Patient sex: M
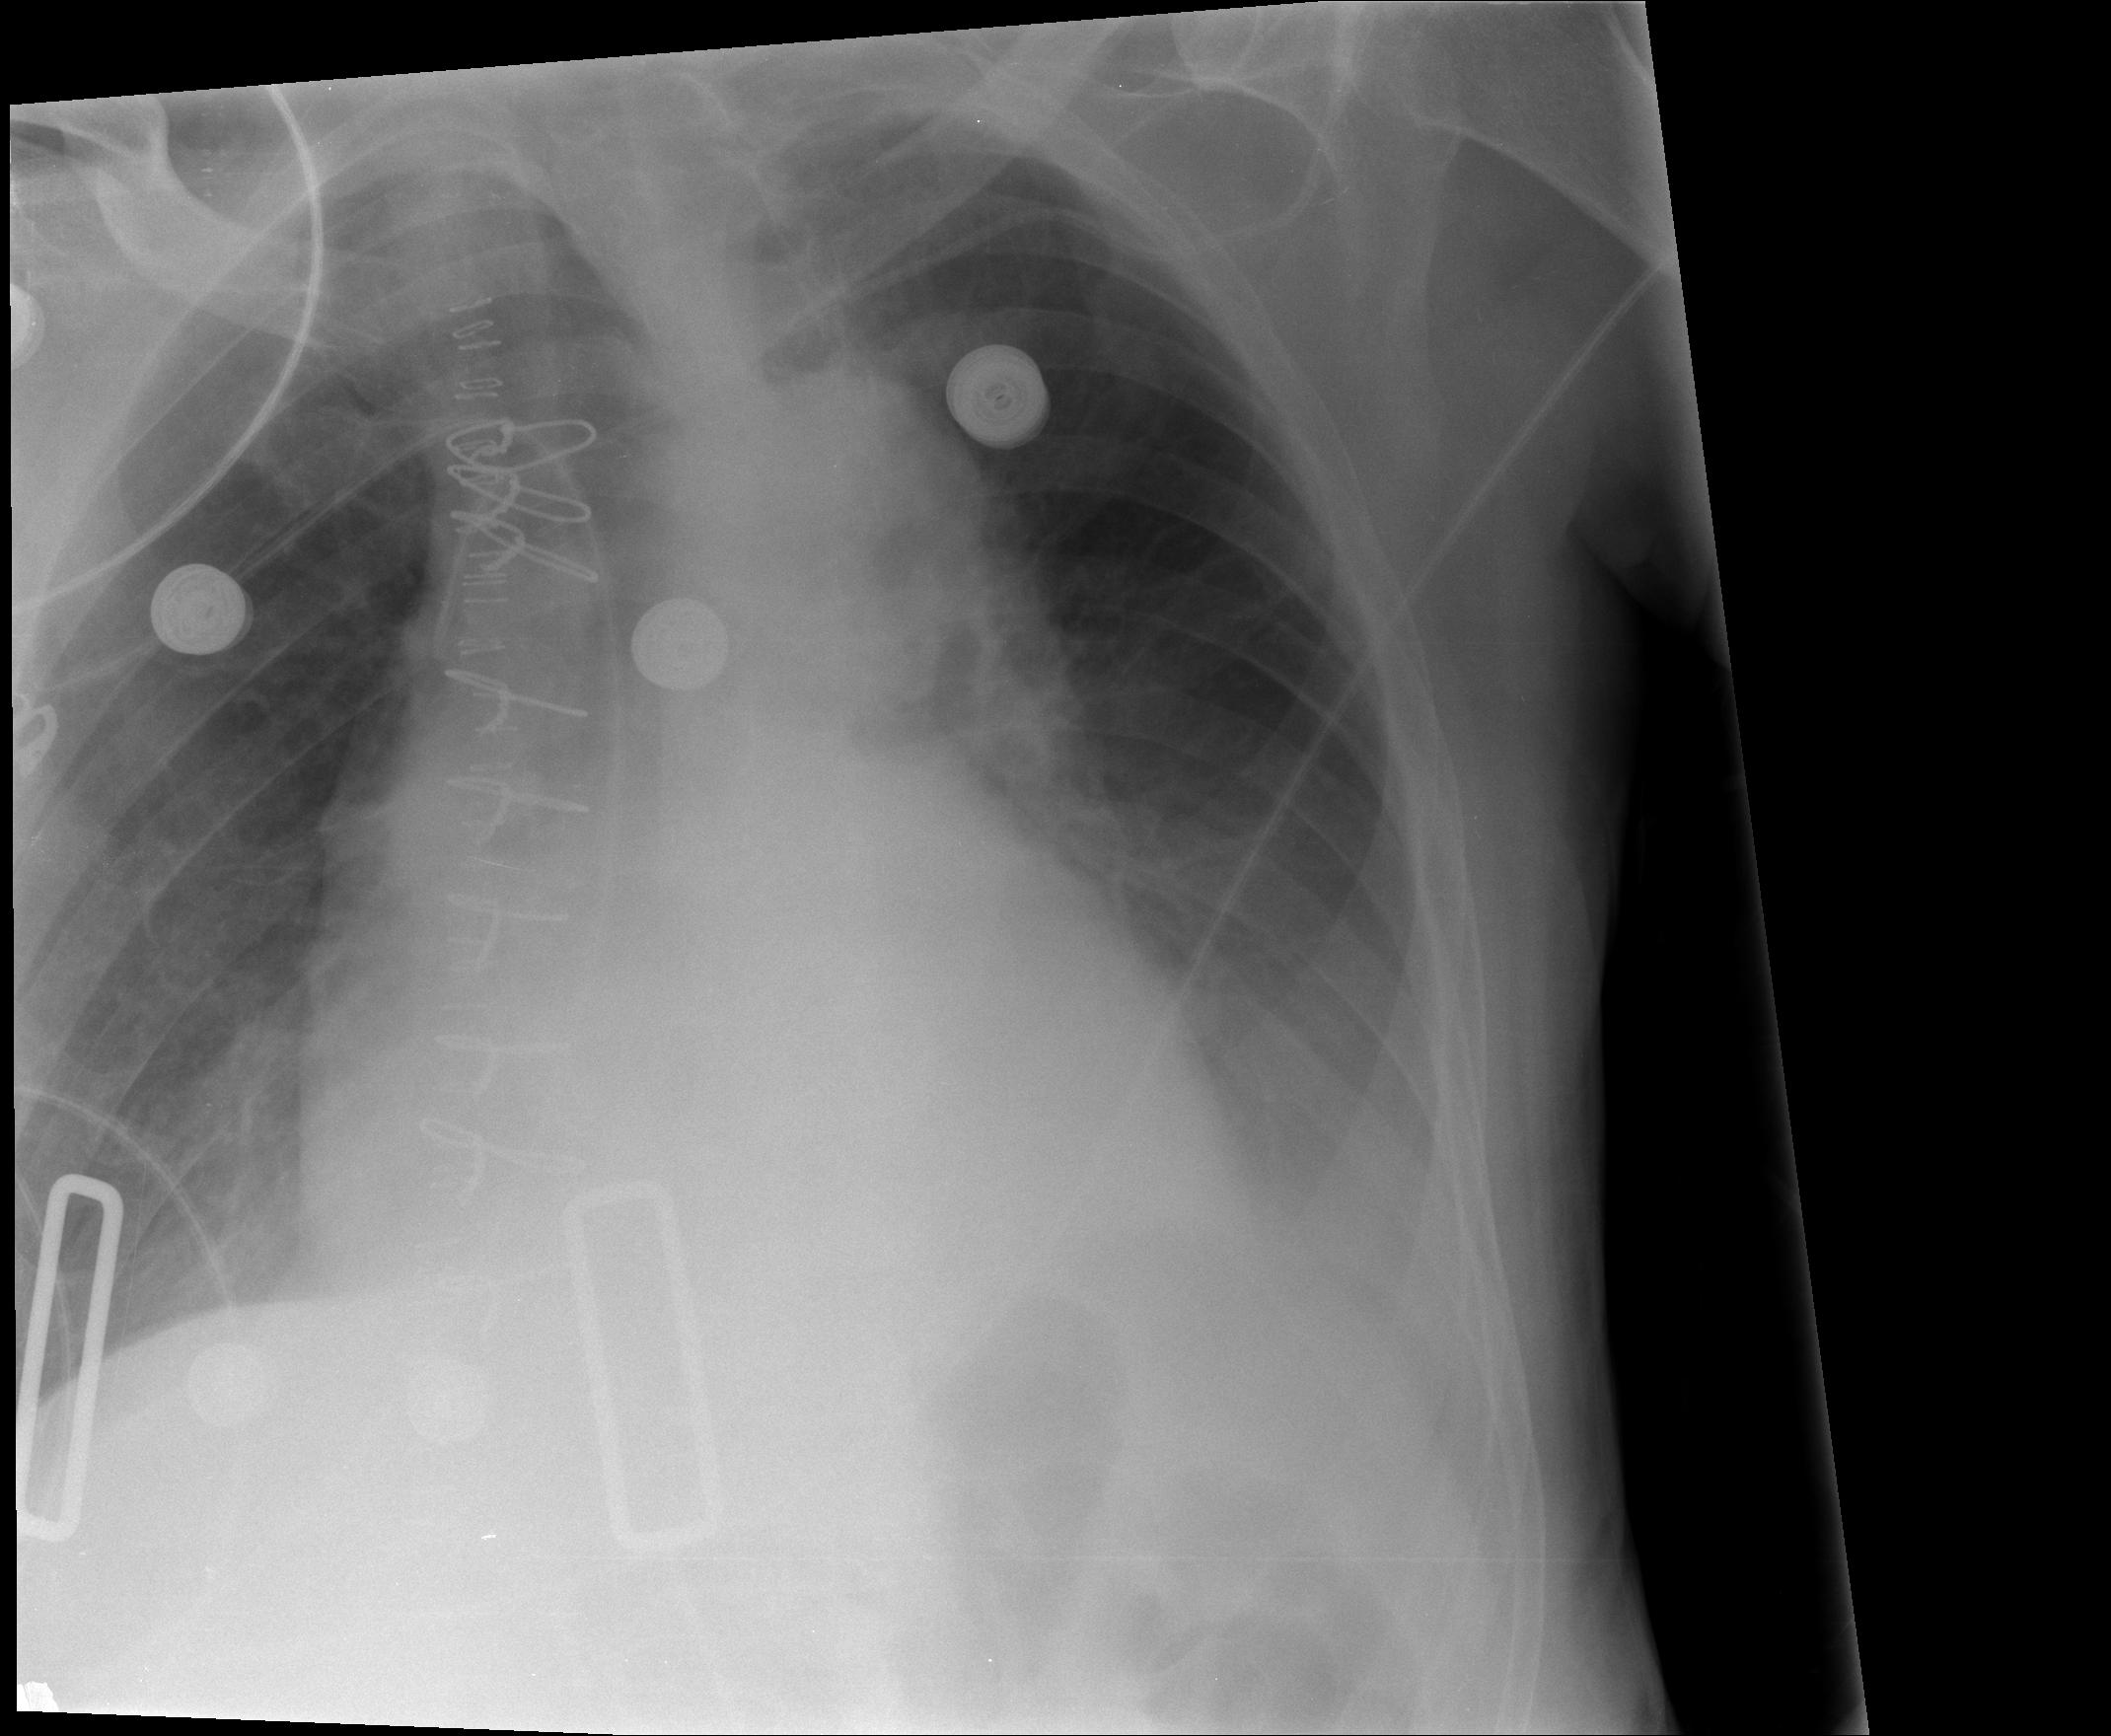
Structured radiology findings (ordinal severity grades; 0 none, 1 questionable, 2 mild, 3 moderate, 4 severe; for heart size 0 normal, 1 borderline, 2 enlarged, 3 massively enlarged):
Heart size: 2
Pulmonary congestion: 0
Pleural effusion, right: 0
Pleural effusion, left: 2
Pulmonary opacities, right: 0
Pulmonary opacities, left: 0
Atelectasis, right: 0
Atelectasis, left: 2